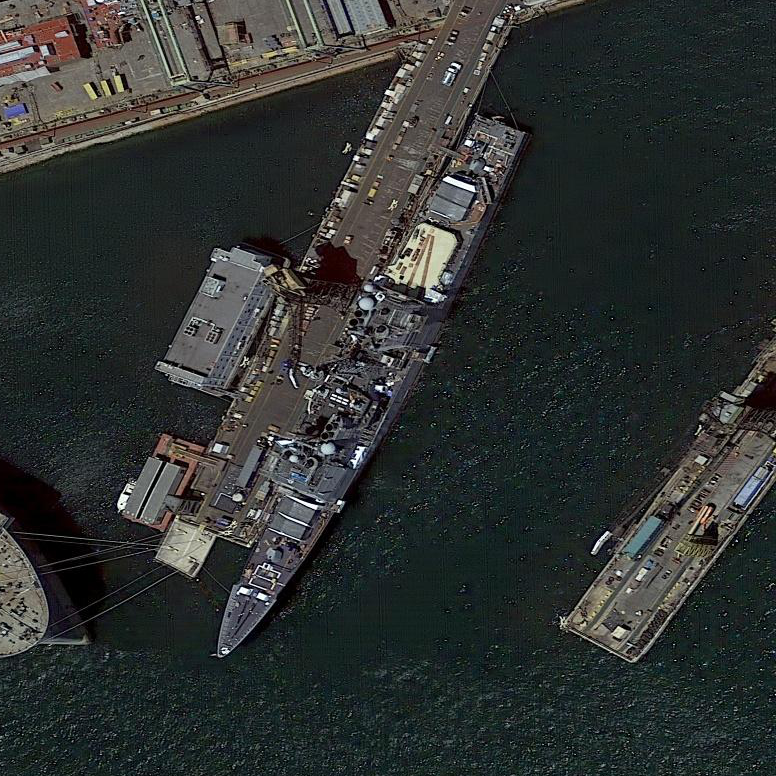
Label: cruiser